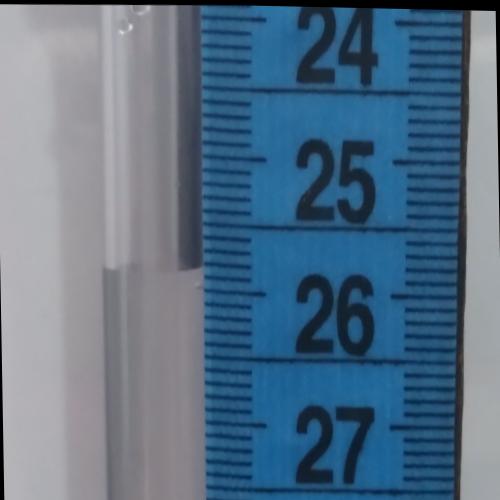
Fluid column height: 25.8 cm